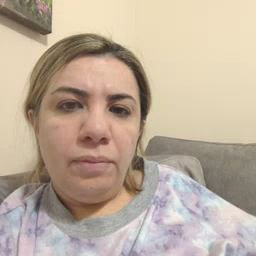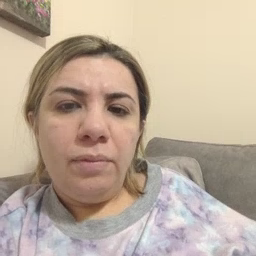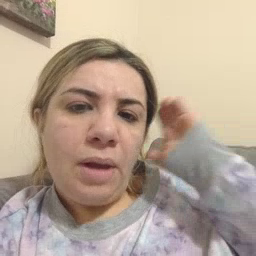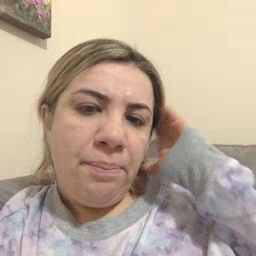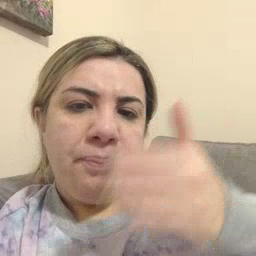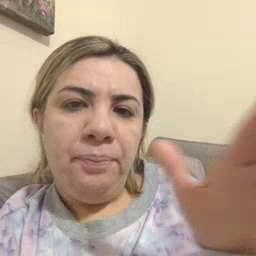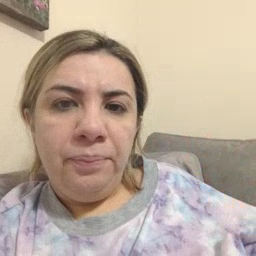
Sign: bedroom